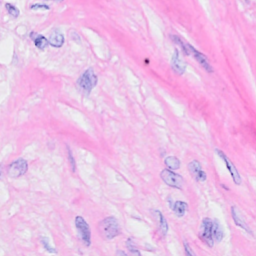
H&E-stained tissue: Breast